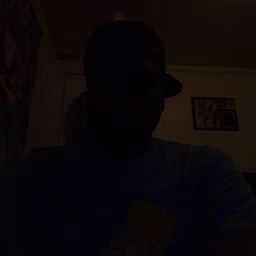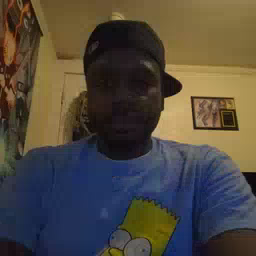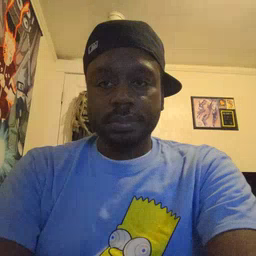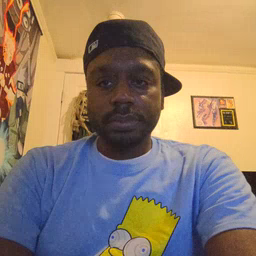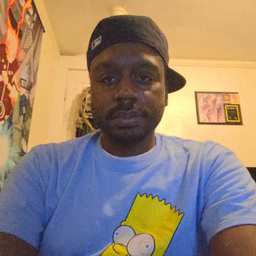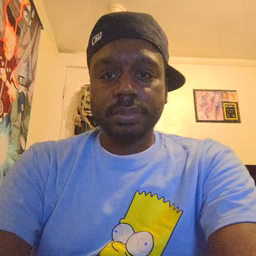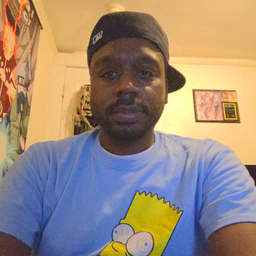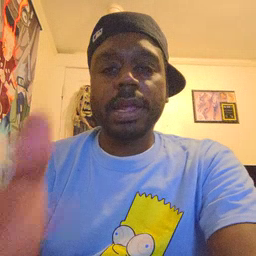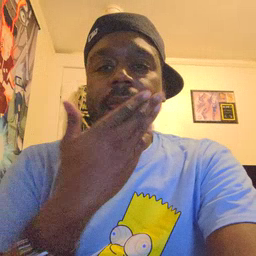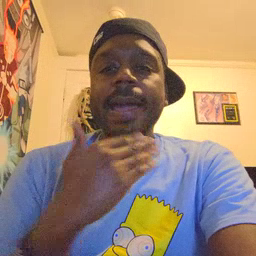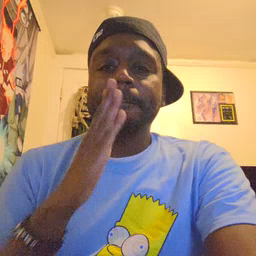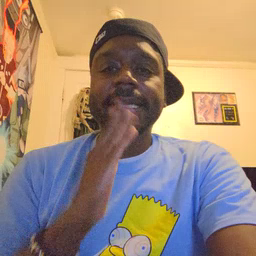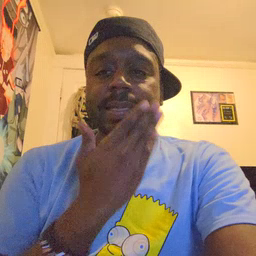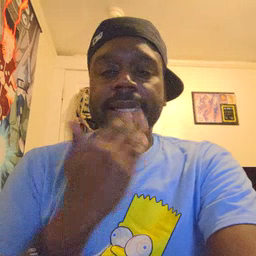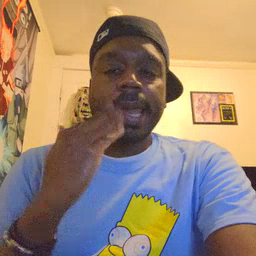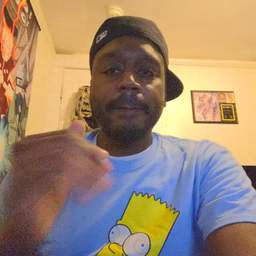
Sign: napkin